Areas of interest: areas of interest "Outpatient Department of Handan City Chinese Medicine Hospital"
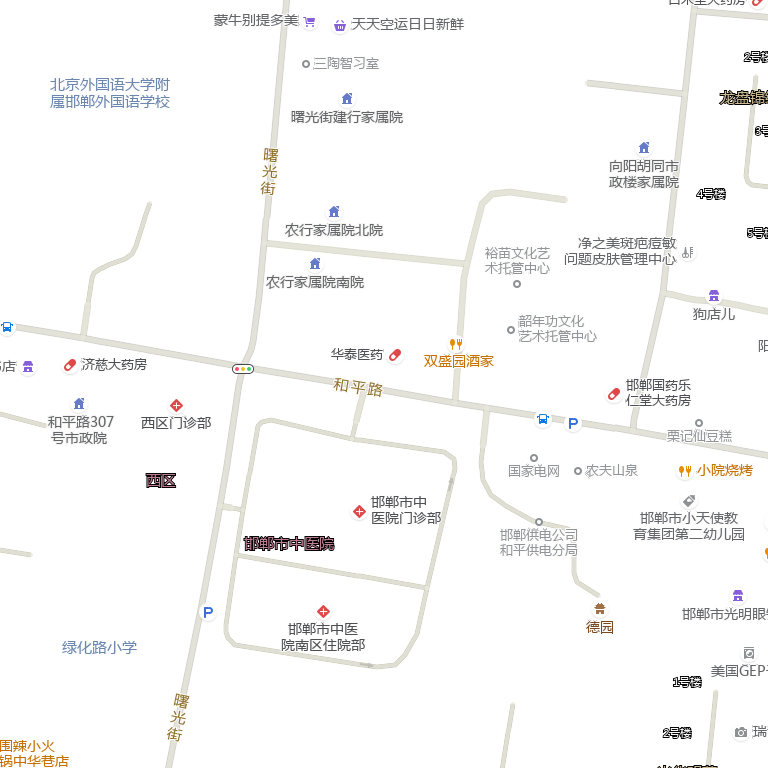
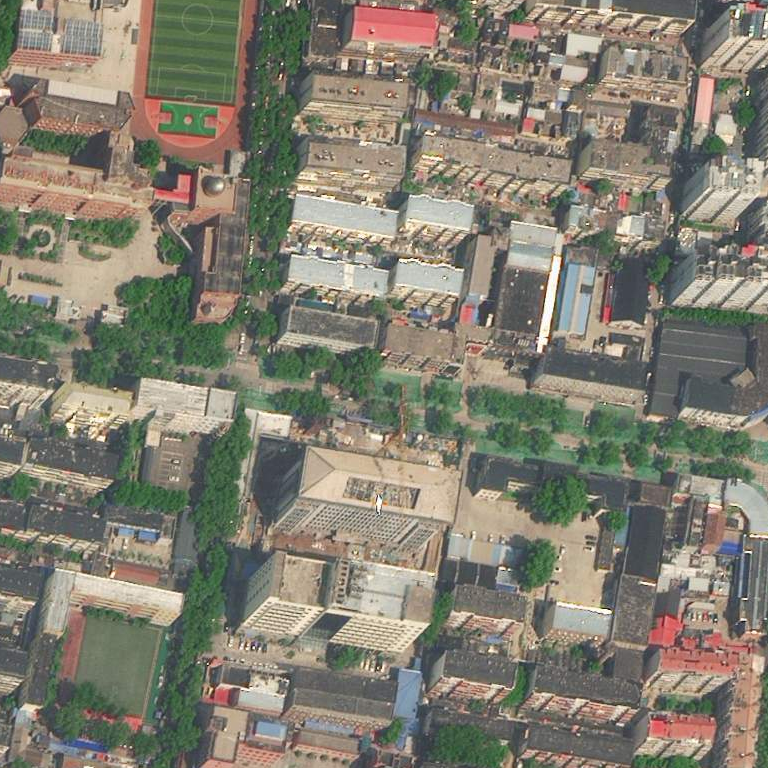